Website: apple
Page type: billing-address
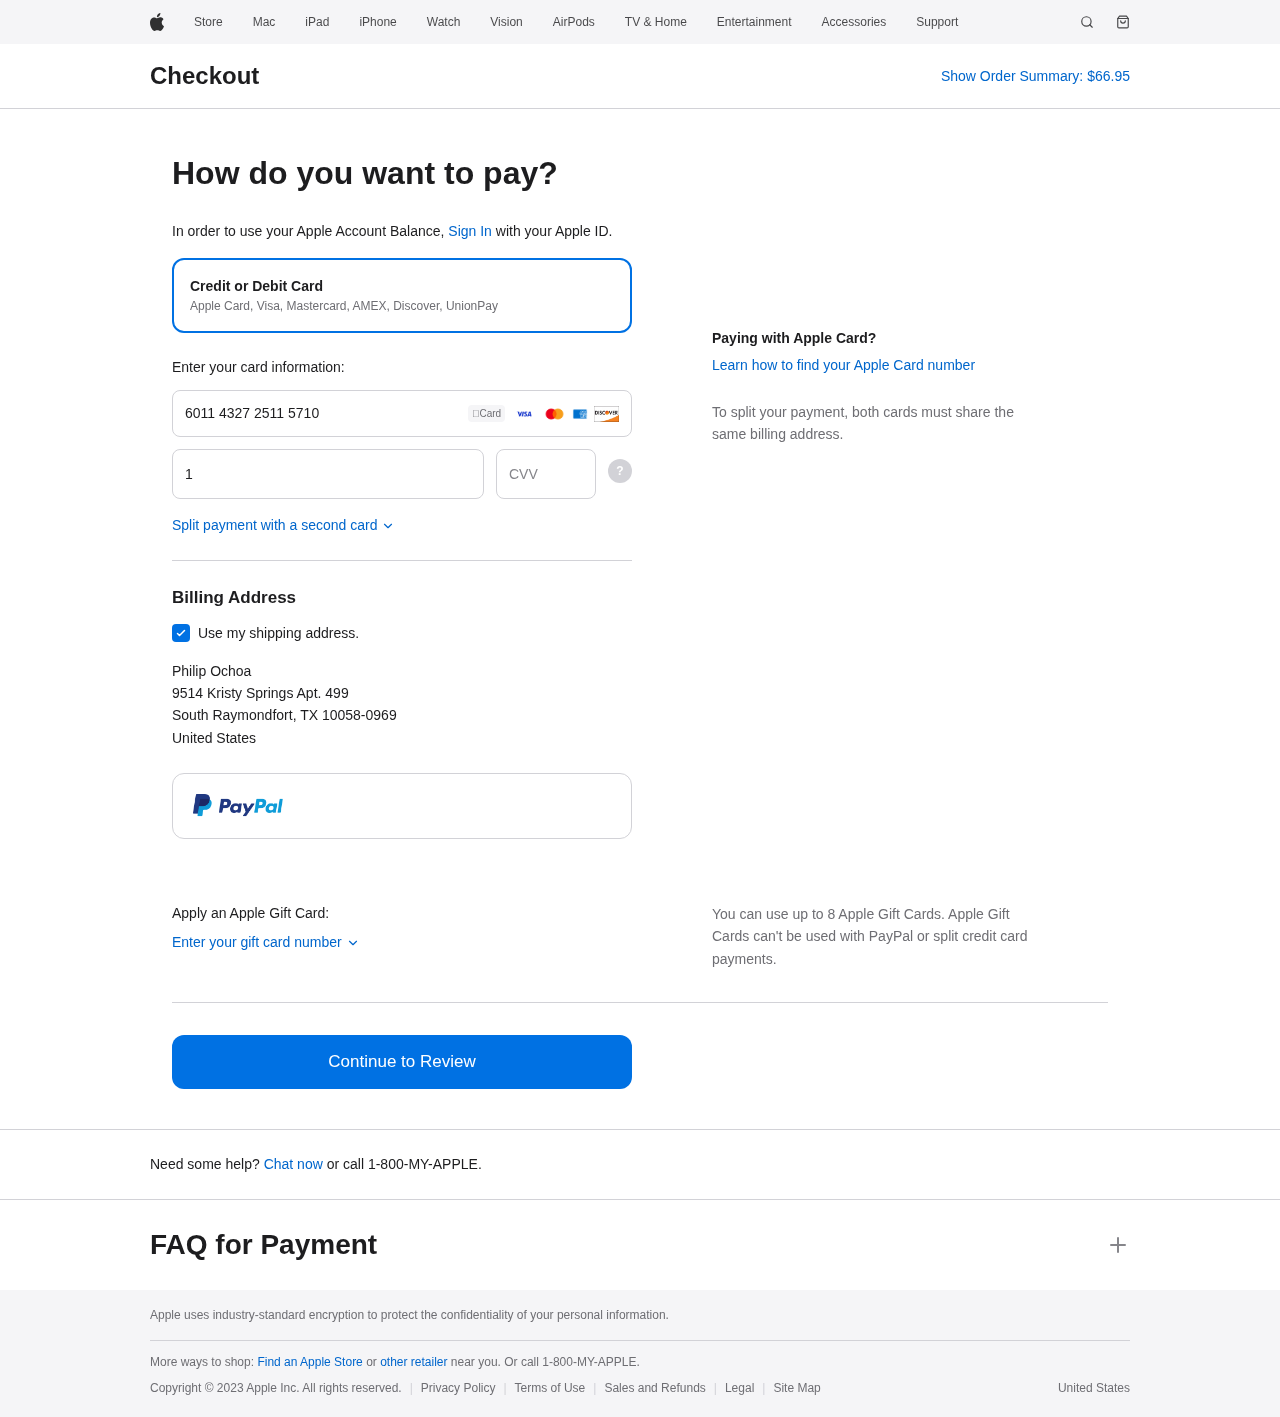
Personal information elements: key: PII_CARD_CVV
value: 814
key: PII_CARD_EXPIRY
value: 11/26
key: PII_CARD_NUMBER
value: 6011 4327 2511 5710
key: PII_CITY
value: South Raymondfort
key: PII_COUNTRY
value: United States
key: PII_FULLNAME
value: Philip Ochoa
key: PII_POSTCODE_FULL
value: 10058-0969
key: PII_STATE_ABBR
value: TX
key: PII_STREET
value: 9514 Kristy Springs Apt. 499
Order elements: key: ORDER_TOTAL
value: $66.95